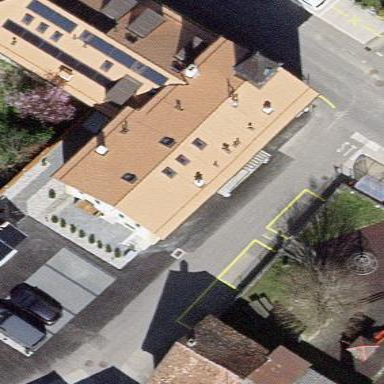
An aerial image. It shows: School building.